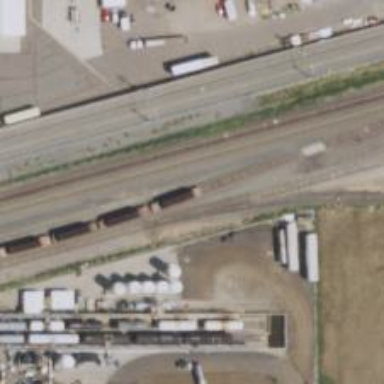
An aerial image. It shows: Railway siding for service.